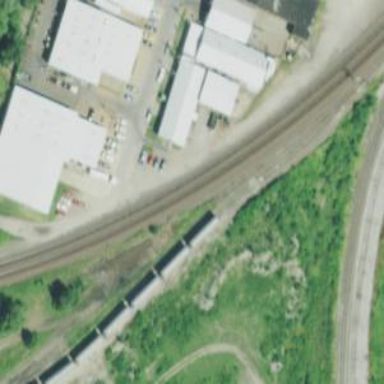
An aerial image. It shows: Railway track.